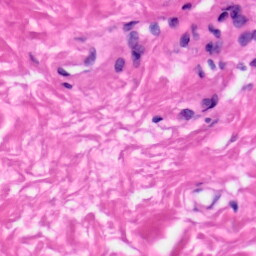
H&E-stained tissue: Skin